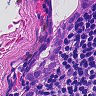
Metastatic tissue present: yes